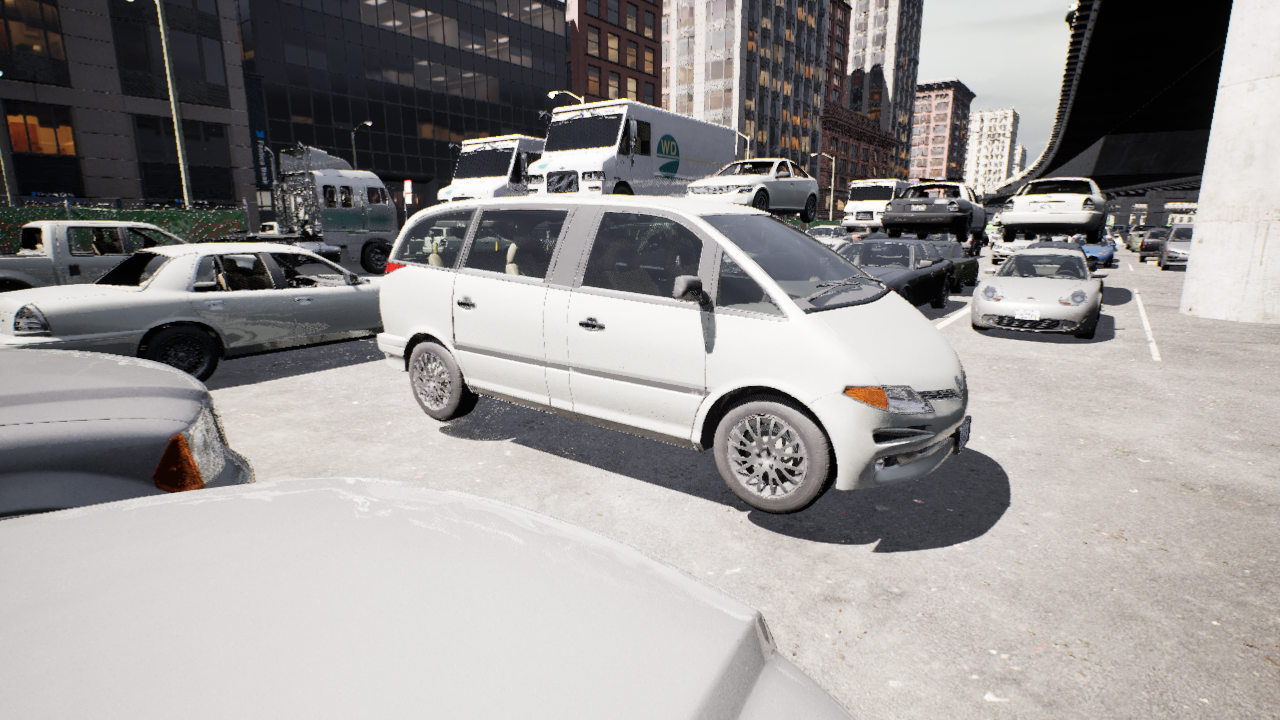
Venue: arterial
Lighting: clear day
Vehicle rig: minivan